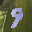
Label: 9